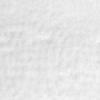
Label: no_change